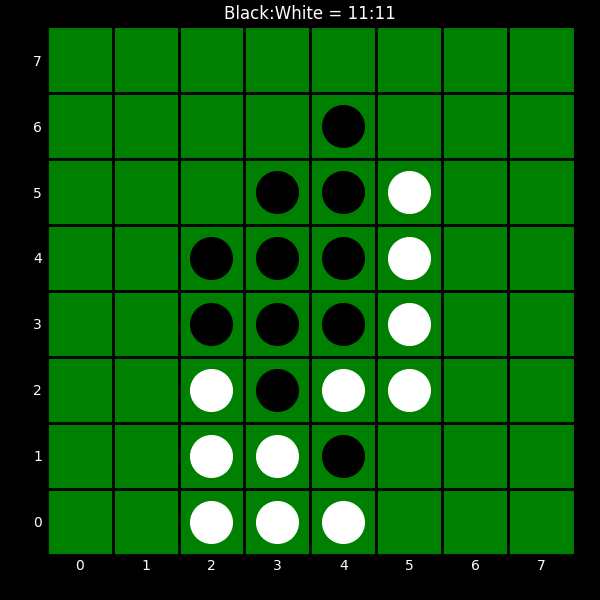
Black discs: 11
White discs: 11